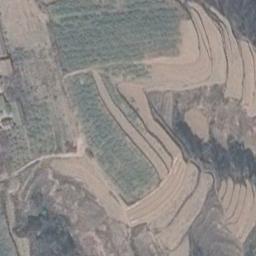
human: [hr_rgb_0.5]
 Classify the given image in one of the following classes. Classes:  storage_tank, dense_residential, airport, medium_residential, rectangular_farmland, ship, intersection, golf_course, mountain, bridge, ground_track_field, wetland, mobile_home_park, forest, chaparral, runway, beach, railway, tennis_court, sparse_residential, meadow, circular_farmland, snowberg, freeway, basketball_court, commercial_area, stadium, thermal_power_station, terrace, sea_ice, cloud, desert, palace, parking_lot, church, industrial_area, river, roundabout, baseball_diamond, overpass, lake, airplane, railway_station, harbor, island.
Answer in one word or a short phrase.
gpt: terrace